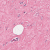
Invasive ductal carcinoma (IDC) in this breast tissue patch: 0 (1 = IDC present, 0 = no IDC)